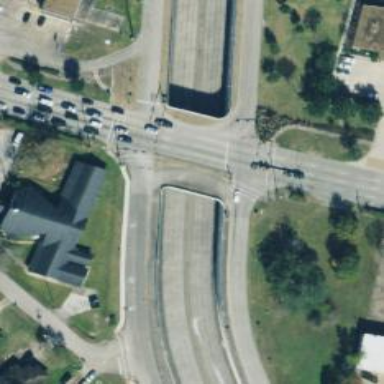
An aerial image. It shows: Trunk link highway bridge.